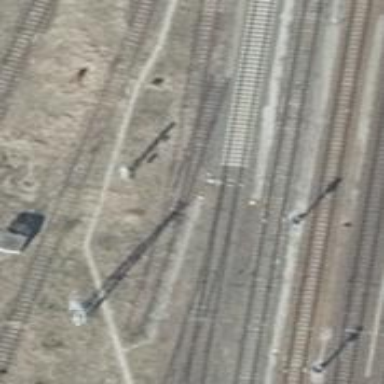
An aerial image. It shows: Railway switch.